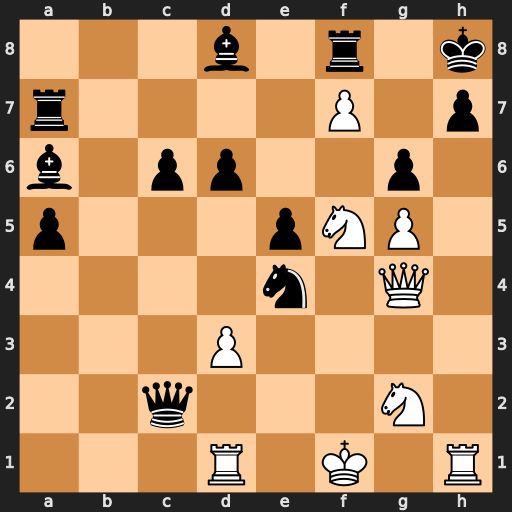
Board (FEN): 3b1r1k/r4P1p/b1pp2p1/p3pNP1/4n1Q1/3P4/2q3N1/3R1K1R
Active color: w
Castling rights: -
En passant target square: -
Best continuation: Rxh7+ Kxh7 Qh3#